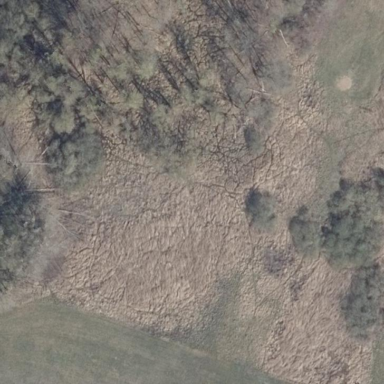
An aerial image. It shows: Beautiful wet meadow natural wetland.